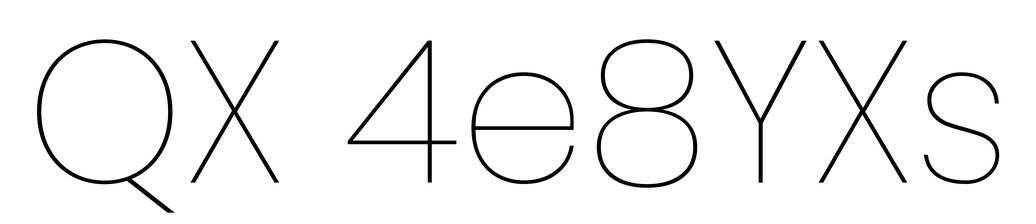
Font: Poppins-Thin